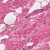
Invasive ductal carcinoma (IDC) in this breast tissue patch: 0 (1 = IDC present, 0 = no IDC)